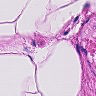
Metastatic tissue present: no